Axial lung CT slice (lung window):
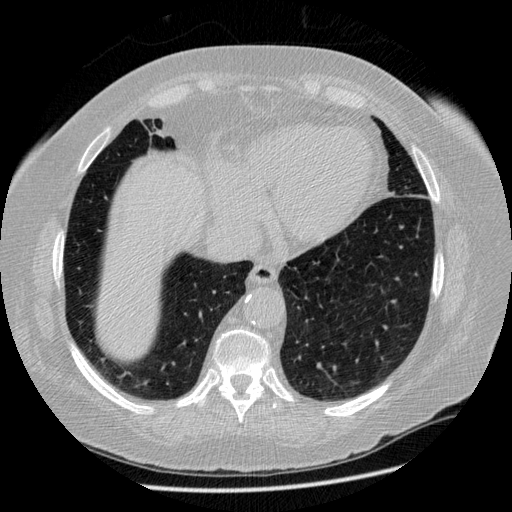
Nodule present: no